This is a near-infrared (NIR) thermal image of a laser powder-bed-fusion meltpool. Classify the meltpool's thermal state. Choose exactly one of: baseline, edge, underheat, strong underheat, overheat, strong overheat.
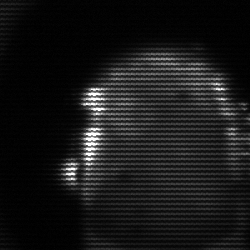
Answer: baseline